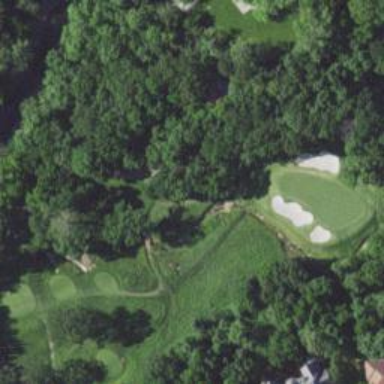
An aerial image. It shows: Path for both road and golf.